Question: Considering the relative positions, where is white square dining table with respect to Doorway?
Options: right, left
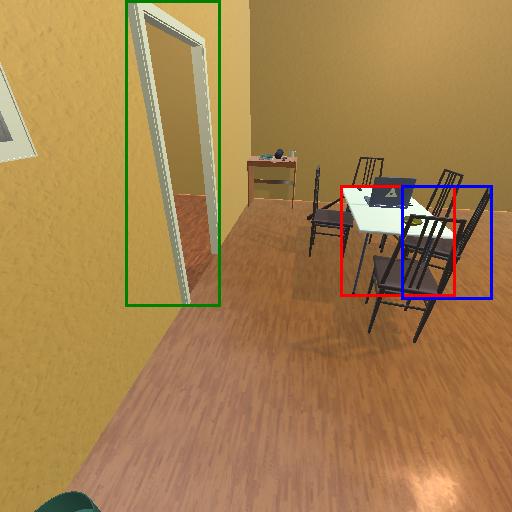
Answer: right